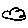
Label: cloud